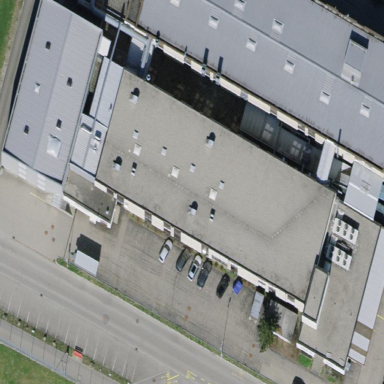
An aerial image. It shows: Industrial building.